Question: I am trying to create a plot where I want to show all coefficients from my linear model and their respective statistical details attached at each point using 'ggrepel' package. I have managed to create the basic plot, but what I haven't been able to figure out is how to use plotmath while creating labels. So, for example, in the plot produced below, I would like to use italics for the t-value () and p-value (). Additionally, if I were to include estimates, I might also want to include the greek letter beta (b) in the label.
'''
# loading needed libraries
library(ggrepel)
#> Loading required package: ggplot2
library(ggplot2)
library(GGally)
library(tidyverse)
# creating a dataframe containing results
(label_df <- broom::tidy(x = stats::lm(data = mtcars, wt ~ am*cyl), conf.int = TRUE) %>%
dplyr::filter(.data = ., term != "(Intercept)") %>%
dplyr::select(.data = ., term, estimate, conf.low, conf.high, statistic, p.value) %>%
purrrlyr::by_row(
.d = .,
..f = ~ paste(
"t = ",
round(.$statistic, digits = 3),
", p = ",
round(.$p.value, digits = 3),
sep = ""
),
.collate = "rows",
.to = "label",
.labels = TRUE
)
)
#> # tibble [3 x 7]
#> term estimate conf.low conf.high statistic p.value label
#> <chr> <dbl> <dbl> <dbl> <dbl> <dbl> <chr>
#> 1 am -0.956 -2.58 0.668 -1.21 0.238 t = -1.206, p = 0~
#> 2 cyl 0.304 0.135 0.473 3.68 0.000989 t = 3.678, p = 0.~
#> 3 am:cyl 0.0328 -0.234 0.300 0.252 0.803 t = 0.252, p = 0.~
# creating the model coefficient plot using ggcoef
plot <- GGally::ggcoef(x = stats::lm(data = mtcars, wt ~ am*cyl), exclude_intercept = TRUE)
# adding labels using ggrepel
plot +
ggrepel::geom_label_repel(
data = label_df,
mapping = ggplot2::aes(x = estimate, y = term, label = label),
size = 3,
box.padding = grid::unit(x = 0.75, units = "lines"),
fontface = "bold",
direction = "y",
color = "black",
label.size = 0.25,
segment.color = "black",
segment.size = 0.5,
segment.alpha = NULL,
min.segment.length = 0.5,
max.iter = 2000,
point.padding = 0.5,
force = 2,
na.rm = TRUE
)
'''

If I use something like 'base::substitute' or 'base::bquote' to create the label inside 'purrrlyr', I get the following error:
> .f must return either data frames or vectors for non-list collation
I can get rid of this error by converting it to character type but then the labels get all messed-up.
'''
# creating a dataframe containing results
(label_df <- broom::tidy(x = stats::lm(data = mtcars, wt ~ am*cyl), conf.int = TRUE) %>%
dplyr::filter(.data = ., term != "(Intercept)") %>%
dplyr::select(.data = ., term, estimate, conf.low, conf.high, statistic, p.value) %>%
purrrlyr::by_row(
.d = .,
..f = ~ as.character(bquote(
"t = "~.(round(.$statistic, digits = 3))~
", p = "~
.(round(.$p.value, digits = 3))
)),
.collate = "rows",
.to = "label",
.labels = TRUE
)
)
#> # tibble [9 x 8]
#> term estimate conf.low conf.high statistic p.value .row label
#> <chr> <dbl> <dbl> <dbl> <dbl> <dbl> <int> <chr>
#> 1 am -0.956 -2.58 0.668 -1.21 0.238 1 ~
#> 2 am -0.956 -2.58 0.668 -1.21 0.238 1 ""t = " ~~
#> 3 am -0.956 -2.58 0.668 -1.21 0.238 1 0.238
#> 4 cyl 0.304 0.135 0.473 3.68 0.000989 2 ~
#> 5 cyl 0.304 0.135 0.473 3.68 0.000989 2 ""t = " ~~
#> 6 cyl 0.304 0.135 0.473 3.68 0.000989 2 0.001
#> 7 am:cyl 0.0328 -0.234 0.300 0.252 0.803 3 ~
#> 8 am:cyl 0.0328 -0.234 0.300 0.252 0.803 3 ""t = " ~~
#> 9 am:cyl 0.0328 -0.234 0.300 0.252 0.803 3 0.803
'''
Created on 2018-06-13 by the <URL>.
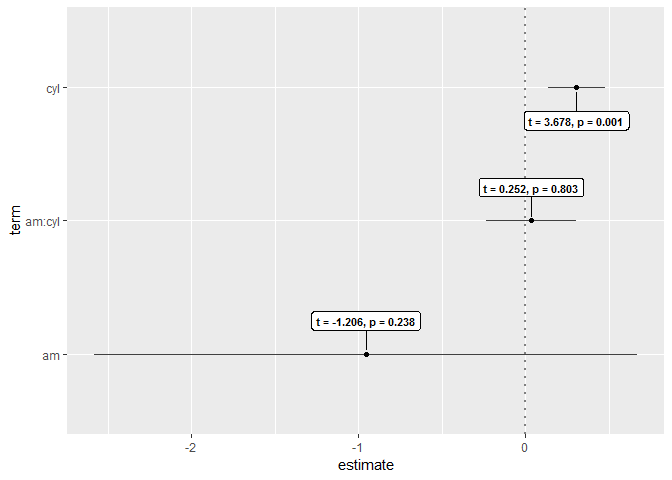
Answer: Based on discussion in the comments, you need to use mathematical annotations correctly to avoid errors, see <URL>.
The below label format works for me, and includes beta-estimates with the Greek symbol. 'list' is needed to obtain commas in 'plotmath'.
'''
(label_df <- broom::tidy(x = stats::lm(data = mtcars, wt ~ am*cyl), conf.int = TRUE) %>%
dplyr::filter(.data = ., term != "(Intercept)") %>%
dplyr::select(.data = ., term, estimate, conf.low, conf.high, statistic, p.value) %>%
purrrlyr::by_row(
.d = .,
..f = ~ paste(
"list(italic(t)==",
round(.$statistic, digits = 3),
", ~italic(p)==",
round(.$p.value, digits = 3),
", ~beta==",
round(.$estimate, digits = 3),
")",
sep = ""
),
.collate = "rows",
.to = "label",
.labels = TRUE
)
)
'''
<URL>